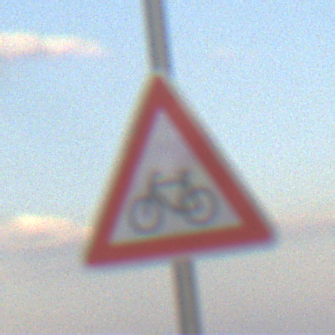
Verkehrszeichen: RadverkehrRechts
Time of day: SunriseSunset
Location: Outdoor (Nature)
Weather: PartlyCloudy
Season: NotSpecified
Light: Natural